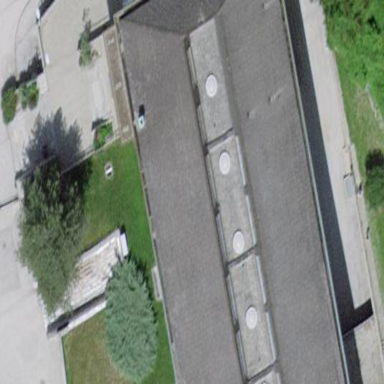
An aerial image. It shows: School building.